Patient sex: M
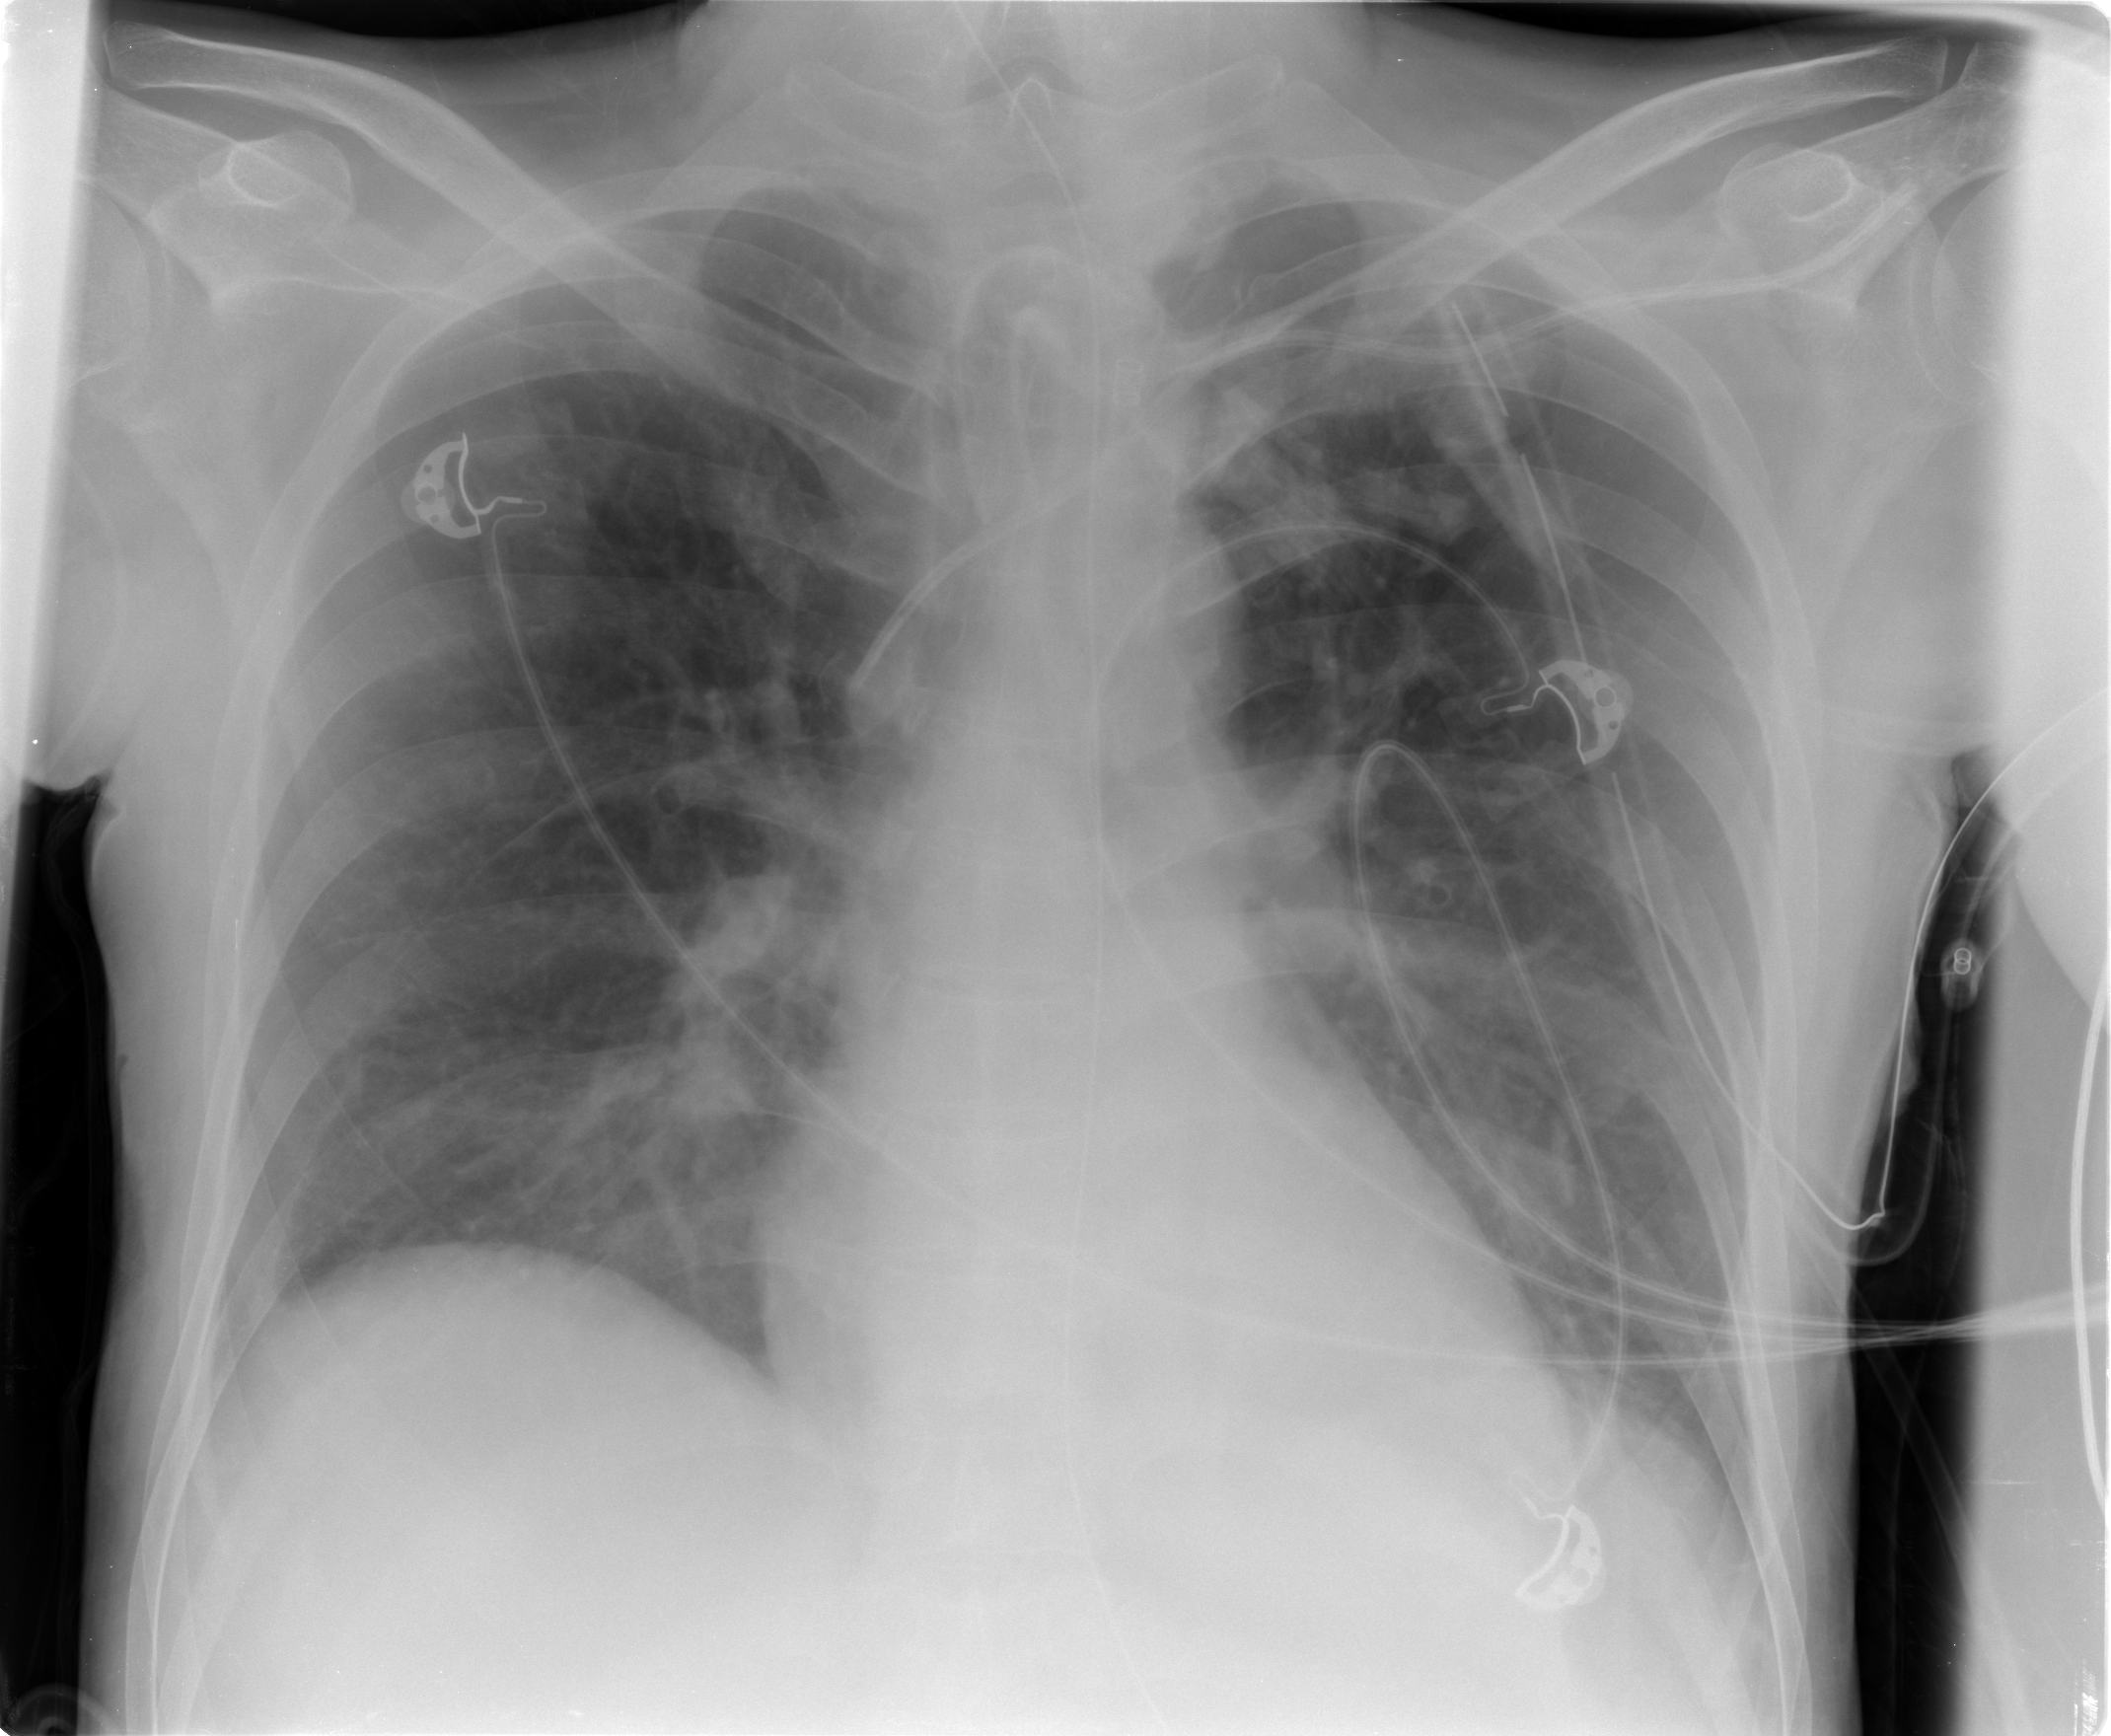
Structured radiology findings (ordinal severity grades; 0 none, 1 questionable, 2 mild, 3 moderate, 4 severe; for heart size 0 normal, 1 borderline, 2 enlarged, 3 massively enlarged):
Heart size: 0
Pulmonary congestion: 2
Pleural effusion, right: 0
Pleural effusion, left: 0
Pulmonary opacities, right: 0
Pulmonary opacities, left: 0
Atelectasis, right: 2
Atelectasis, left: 2